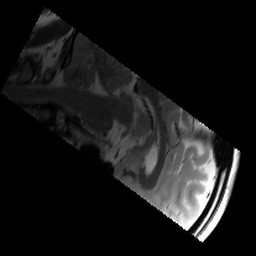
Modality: T2w
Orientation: sagittal
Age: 23
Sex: female
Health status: healthy
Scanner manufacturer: siemens
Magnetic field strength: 3 T
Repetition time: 6 s
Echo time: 0.064 s